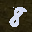
Label: 8